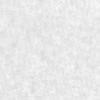
Label: no_change